Interaction volume radius: 5 \u00c5
Interaction volume height: 20 \u00c5
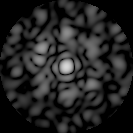
Disorder parameter: 0.6827